Question: Is there a way to use CPTScatterPlot to draw individual color for each fields like the one below?

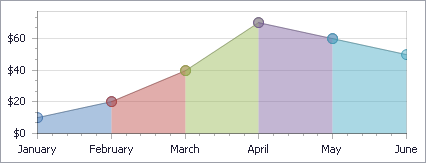
Answer: I found a workaround for this. What I did was simply create multiple CPTScatterPlot and fill each plots with different color. To implement this, each plot will need at least two records and the last record of the plot should match the first record of the next plot so there won't be any gap. For example:
'''
Plot 1:
- Argument: 1/11/12 Value: 10
- Argument: 1/12/12 Value: 20 <<
Plot 2:
- Argument: 1/12/12 Value: 20 <<
- Argument: 1/13/12 Value: 30
'''